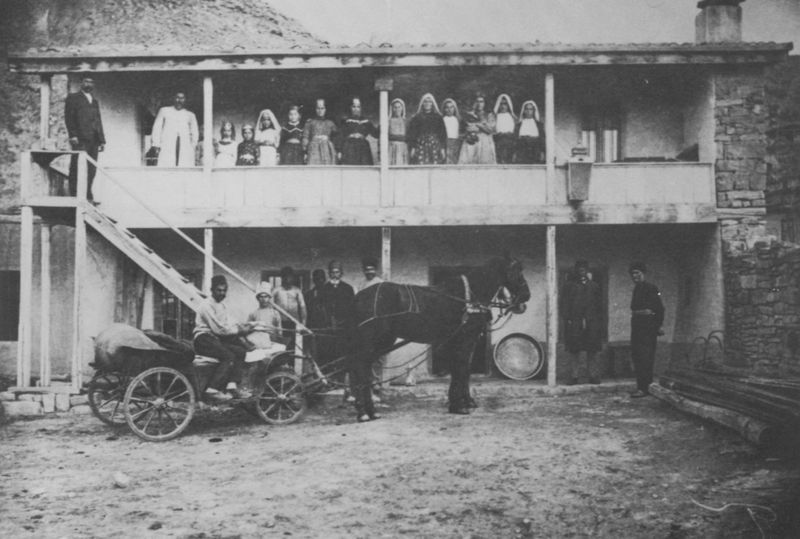
Titel: Georgisches Gasthaus
Künstler: Russischer Photograph
Standort: Paris
Institution: Société de Géographie Française
Schlagwörter: berg, dunkel, gruppe, himmel, mann, weiß, frauen, menschen, fenster, frau, grau, hell, holz, hut, hüte, laterne, männer, schwarz, säule, säulen, tür, dach, gebäude, haus, schleier, tier, tiere, gesellschaft, leute, bärte, architektur, mensch, stein, steine, erde, brüstung, tücher, familie, kind, personen, bauern, kamin, kinder, pferd, pferde, räder, sack, schornstein, zaumzeug, zügel, balkon, kübel, spanien, terrasse, tribüne, russland, mauer, hof, droschke, kutsche, schlot, speichen, rad, wagen, stämme, treppe, braut, kopftuch, balken, geländer, stufe, stufen, galerie, foto, fotografie, photographie, eingang, veranda, hauswand, asien, schwarz-weiss, soldat, kutscher, hauben, gruppenbild, sonntag, photo, tracht, kopftücher, trachten, zaum, achsen, hochzeit, esse, rappen, gespann, laubengang, arabien, hengst, marokko, steinhaus, russisch, leiterwagen, naturstein, fes, gruppenfoto, gruppenphoto, gefährt, stiege, bräutigam, pferdegeschirr, balkongeländer, tunesien, holzräder, landwirte, räde, hochzeitsgesellschaft, hofe, holzständerwerk, panwagen, spielen wir wieder auf 2kanäle